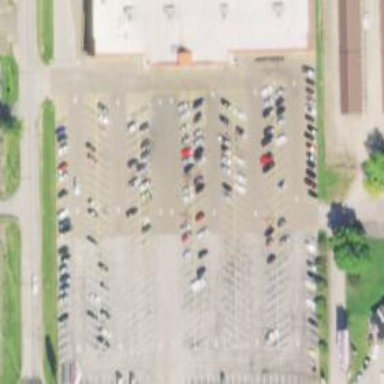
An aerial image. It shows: Parking area.